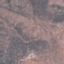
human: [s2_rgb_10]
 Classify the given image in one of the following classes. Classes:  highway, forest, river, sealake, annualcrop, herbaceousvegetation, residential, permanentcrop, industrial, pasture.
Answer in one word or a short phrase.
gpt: HerbaceousVegetation